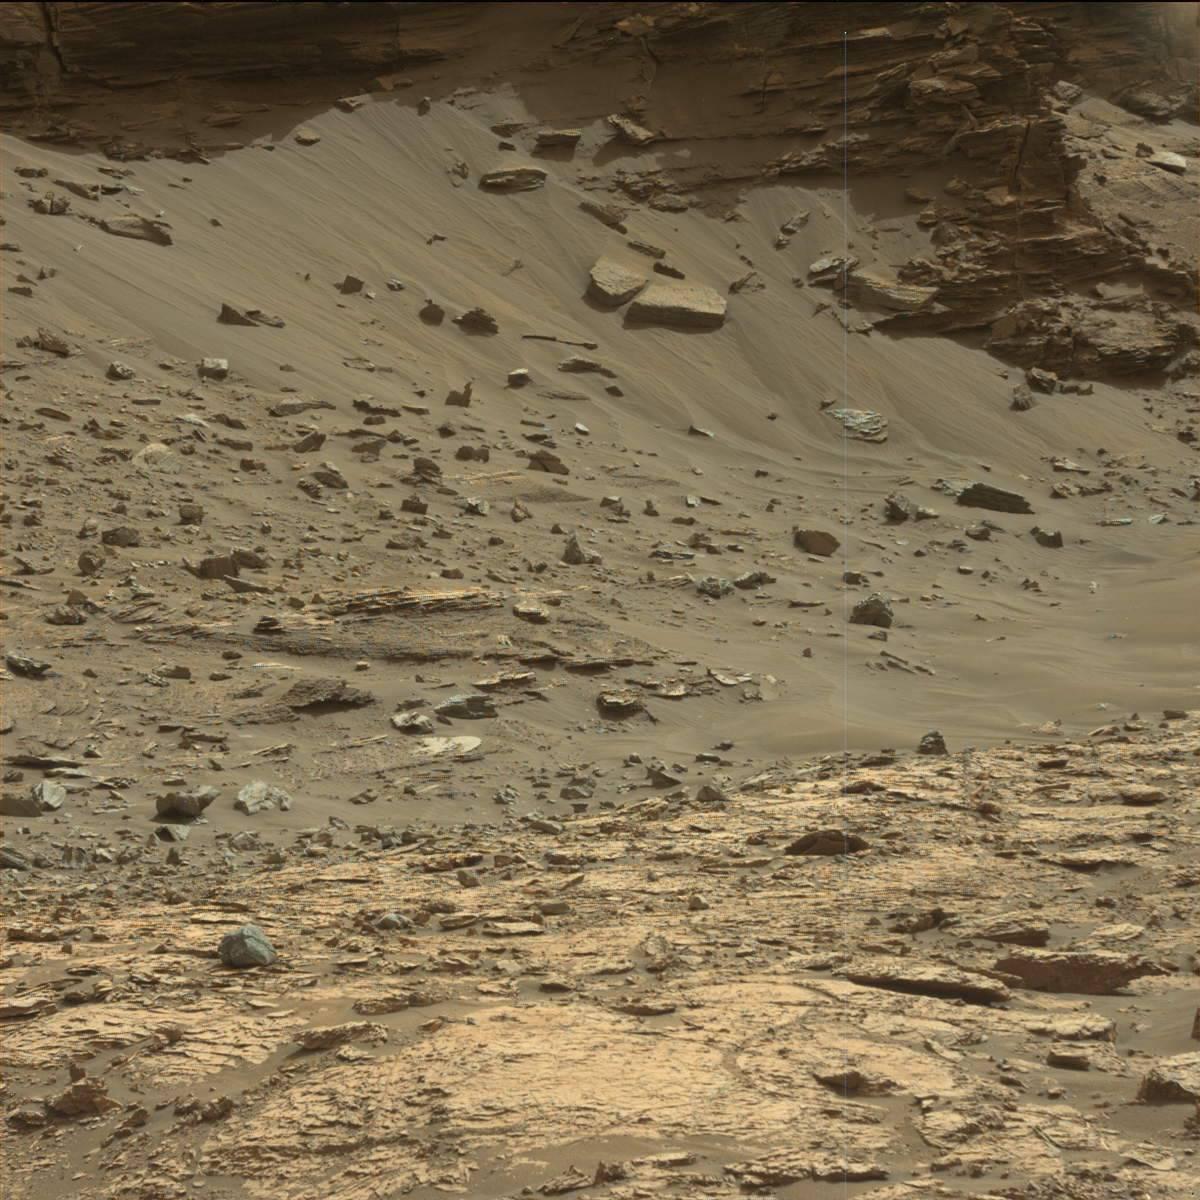
Terrain classes present: Bedrock, Rock, Sand / Soil